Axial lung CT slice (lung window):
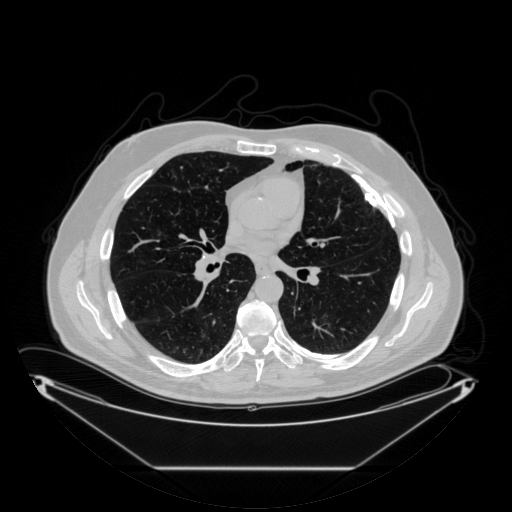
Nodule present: no